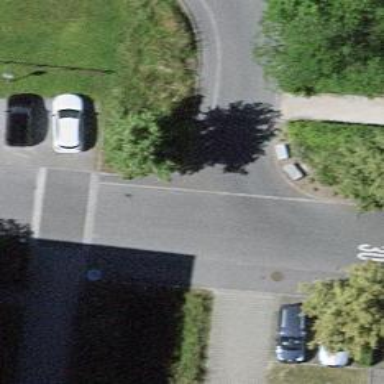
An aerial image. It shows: Kerb barrier.